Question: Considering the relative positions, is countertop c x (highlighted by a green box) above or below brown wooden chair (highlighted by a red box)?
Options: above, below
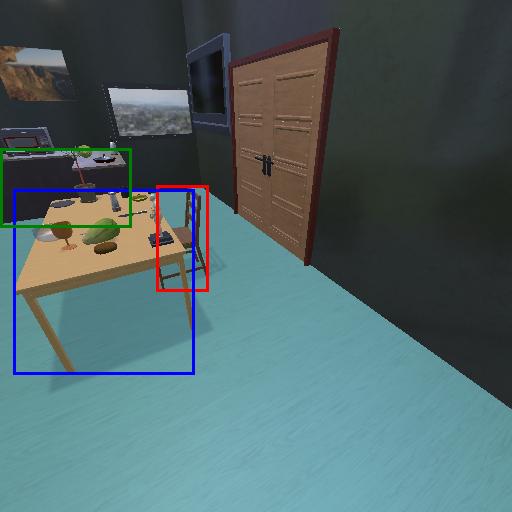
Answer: above